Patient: sex F, age 31
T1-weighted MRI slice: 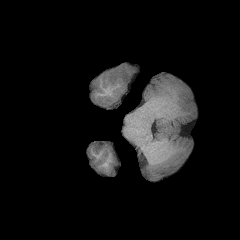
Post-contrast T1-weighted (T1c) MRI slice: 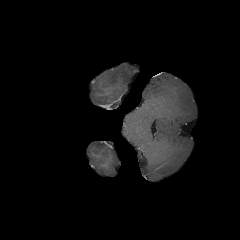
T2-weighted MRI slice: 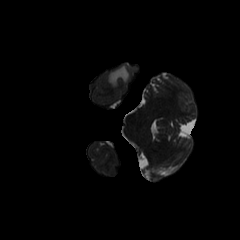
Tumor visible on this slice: yes
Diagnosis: Glioblastoma, IDH-wildtype
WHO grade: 4